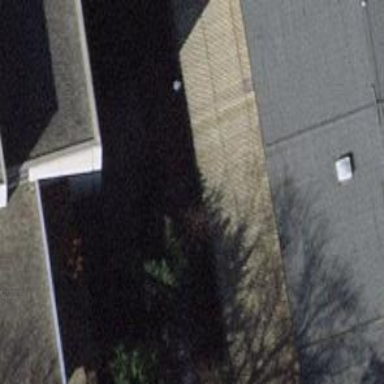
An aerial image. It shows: View of roof of building.